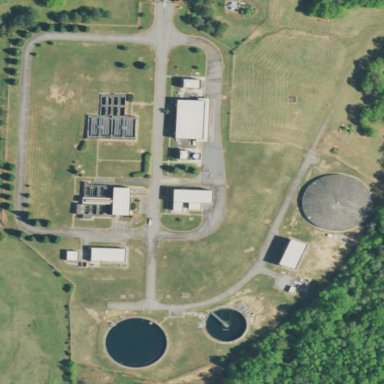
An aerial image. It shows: Water works facility.